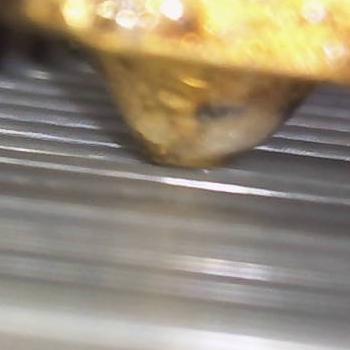
Flow rate: 300%